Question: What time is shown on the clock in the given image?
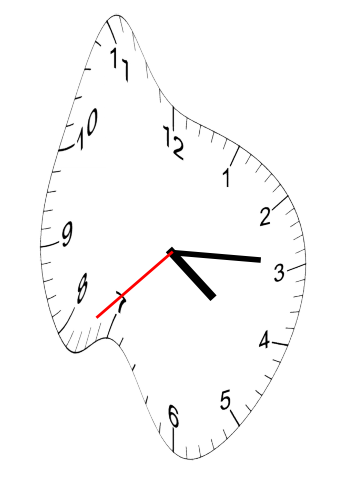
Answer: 04:14:38